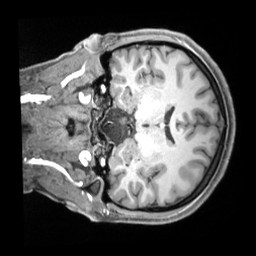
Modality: T1w
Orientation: coronal
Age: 22
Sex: female
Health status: ill
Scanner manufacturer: siemens
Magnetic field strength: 3 T
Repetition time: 2.2 s
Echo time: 0.00218 s